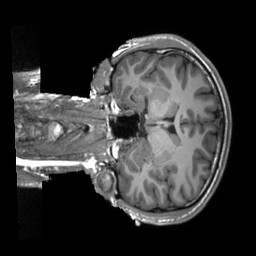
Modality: T1w
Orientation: coronal
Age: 22
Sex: male
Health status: healthy
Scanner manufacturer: siemens
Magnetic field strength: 3 T
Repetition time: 2.3 s
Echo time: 0.00229 s